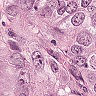
Metastatic tissue present: yes